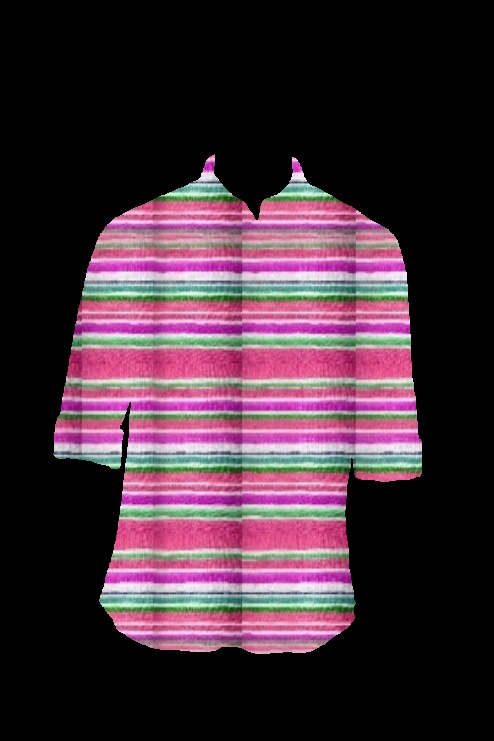
pink multi stripe tee